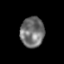
Tissue: lung
Cell type: T cells
Senescence score: 0.1895
Nuclear area (px): 710
Mean DAPI intensity: 113.051